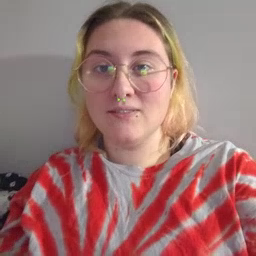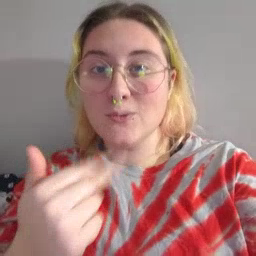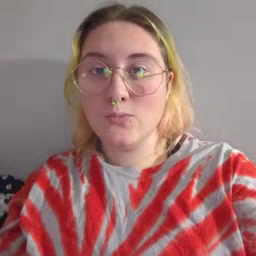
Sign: cute